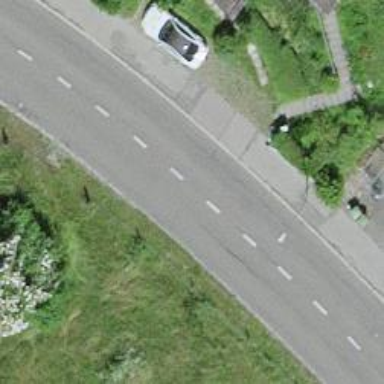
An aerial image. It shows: Unclassified asphalt road with sidewalk on the left side.